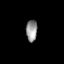
Tissue: prostate
Cell type: T cells
Senescence score: 0.3241
Nuclear area (px): 230
Mean DAPI intensity: 151.7